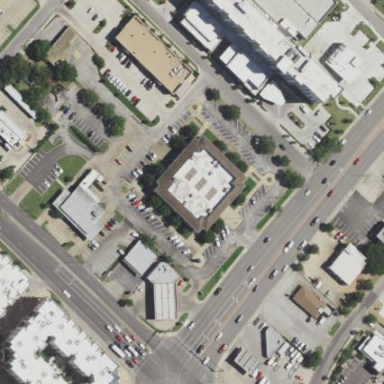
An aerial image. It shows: Bank building.